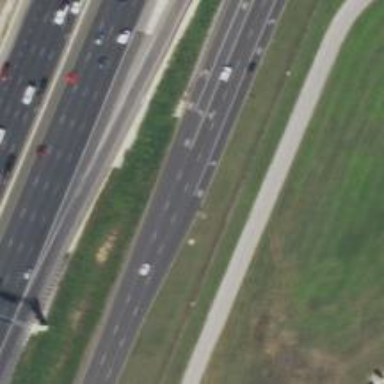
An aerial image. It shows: Secondary road with asphalt surface and frontage road.